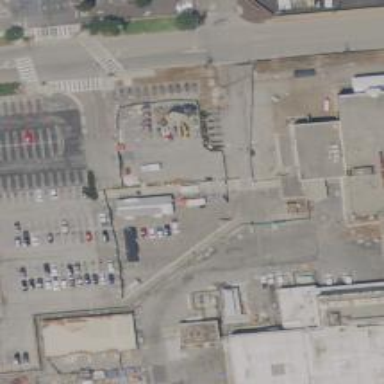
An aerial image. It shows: Parking space.